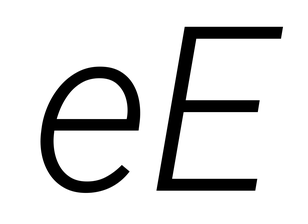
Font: Roboto-Italic_Light_Italic